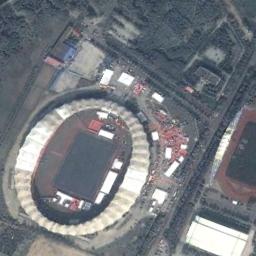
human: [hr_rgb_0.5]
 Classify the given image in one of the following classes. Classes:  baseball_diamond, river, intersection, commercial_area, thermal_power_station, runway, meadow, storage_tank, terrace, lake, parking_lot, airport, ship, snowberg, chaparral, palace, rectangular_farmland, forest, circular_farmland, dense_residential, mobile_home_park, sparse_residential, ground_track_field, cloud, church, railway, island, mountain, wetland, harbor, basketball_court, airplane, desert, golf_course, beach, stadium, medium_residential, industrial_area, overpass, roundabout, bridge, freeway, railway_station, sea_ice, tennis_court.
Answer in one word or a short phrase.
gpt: stadium